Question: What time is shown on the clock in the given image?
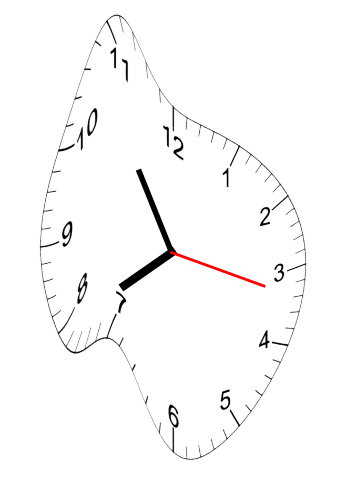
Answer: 07:54:17